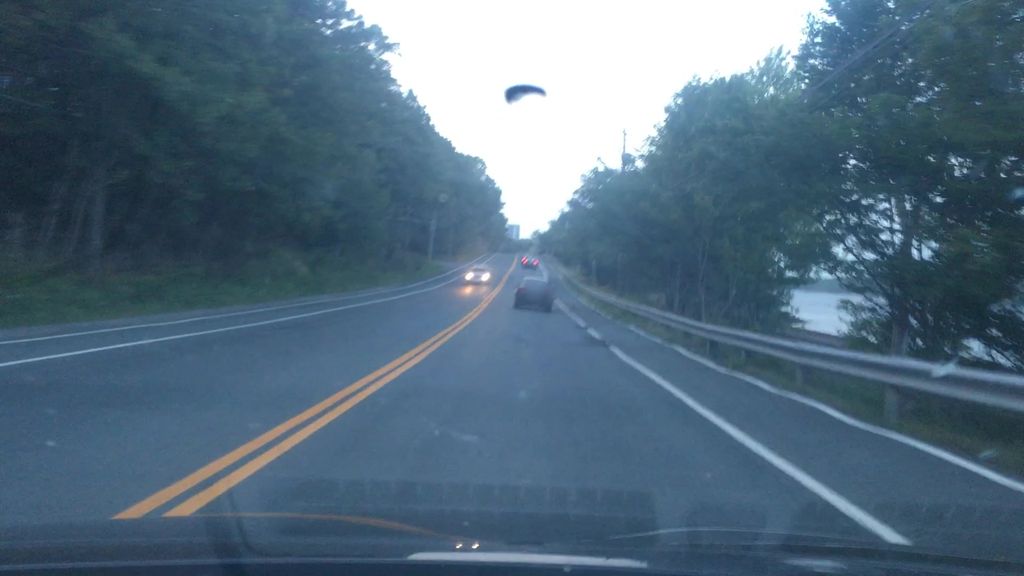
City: halifax